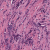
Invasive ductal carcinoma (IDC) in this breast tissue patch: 1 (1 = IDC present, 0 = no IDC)